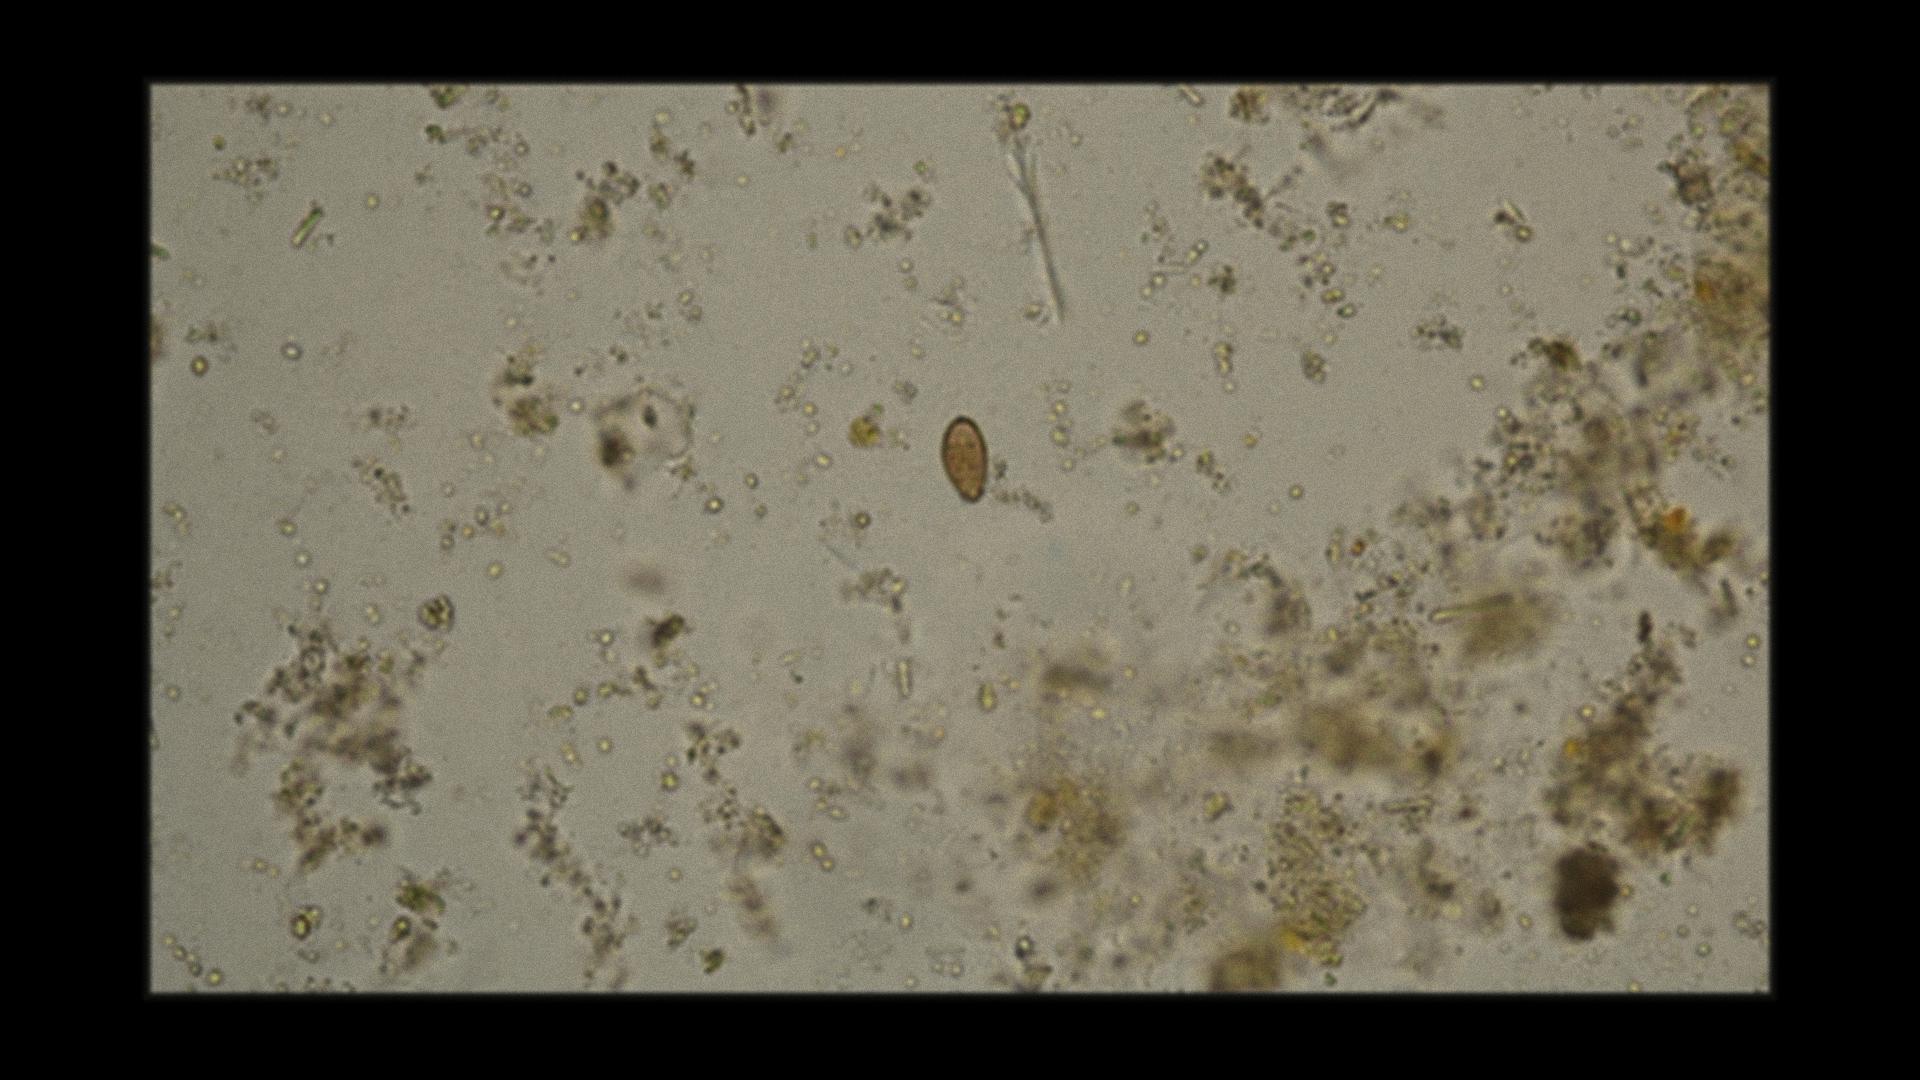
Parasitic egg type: Opisthorchis viverrine